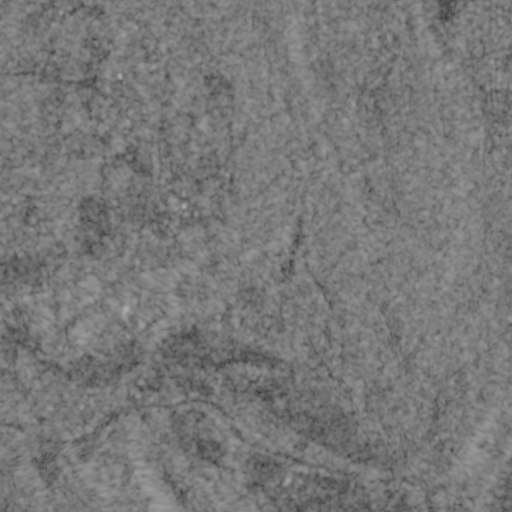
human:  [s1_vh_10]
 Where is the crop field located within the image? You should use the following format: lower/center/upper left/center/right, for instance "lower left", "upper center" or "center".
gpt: The crop field is located in the lower center of the image.
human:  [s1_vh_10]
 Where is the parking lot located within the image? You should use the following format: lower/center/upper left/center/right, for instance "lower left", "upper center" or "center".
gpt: The parking lot is located in the lower right of the image.
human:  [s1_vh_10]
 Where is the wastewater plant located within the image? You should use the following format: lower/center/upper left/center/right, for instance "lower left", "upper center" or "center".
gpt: The wastewater plant is located in the center of the image.
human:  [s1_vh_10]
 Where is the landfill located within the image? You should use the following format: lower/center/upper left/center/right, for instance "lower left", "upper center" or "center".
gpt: There is no landfill in the image.

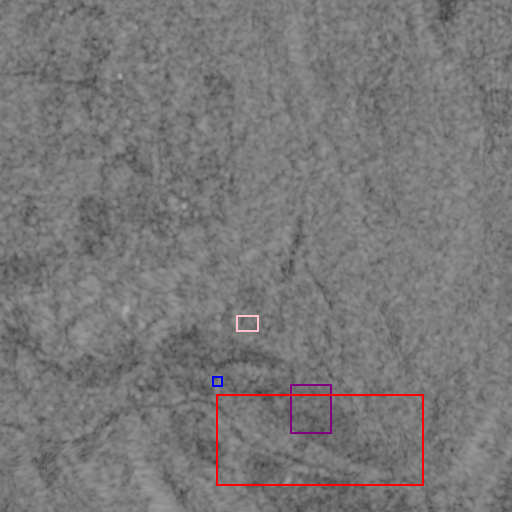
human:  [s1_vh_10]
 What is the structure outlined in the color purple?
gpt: The structure outlined in purple is a crop field.
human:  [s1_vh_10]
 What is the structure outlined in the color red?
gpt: The structure outlined in red is a park.
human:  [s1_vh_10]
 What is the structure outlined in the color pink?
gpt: The structure outlined in pink is a wastewater plant.
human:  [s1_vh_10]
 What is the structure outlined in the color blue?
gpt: The structure outlined in blue is a building.
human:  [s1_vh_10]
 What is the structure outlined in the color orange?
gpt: There is no orange outline.